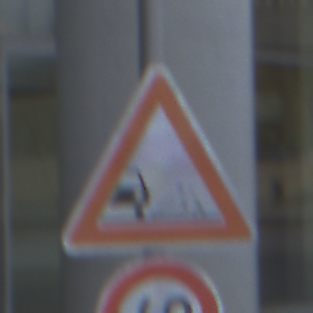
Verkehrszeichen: SplittSchotter
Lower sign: Geschwindigkeit60
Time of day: SunriseSunset
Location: Outdoor (Urban)
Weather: PartlyCloudy
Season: NotSpecified
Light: Natural